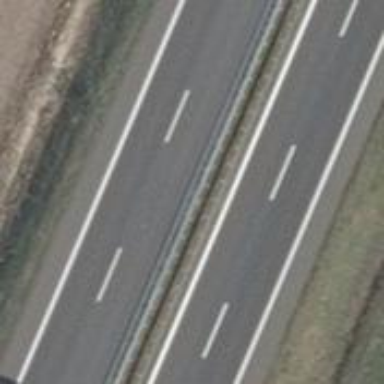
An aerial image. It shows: Trunk highway designated as motorroad.